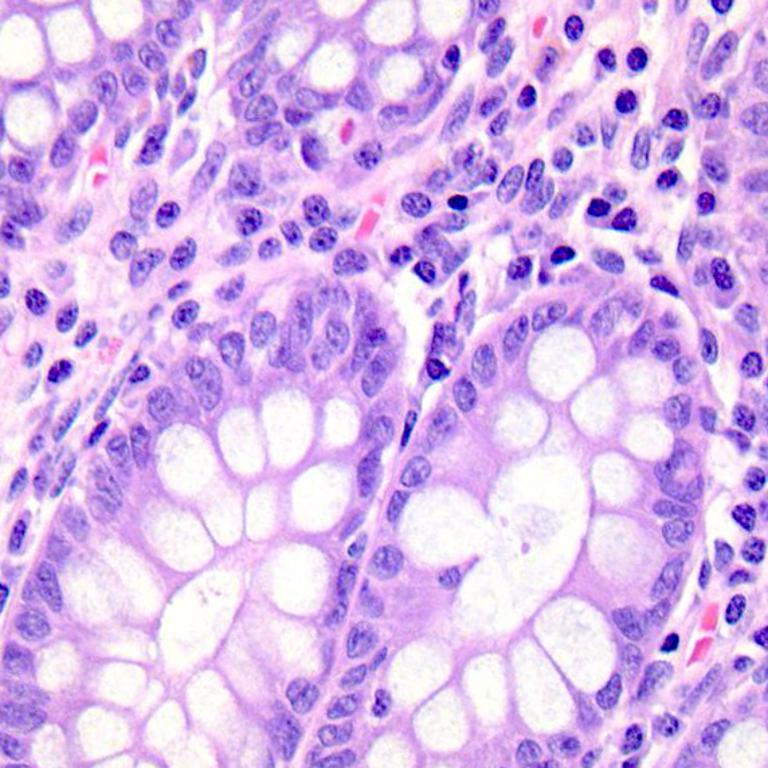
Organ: colon
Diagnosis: benign